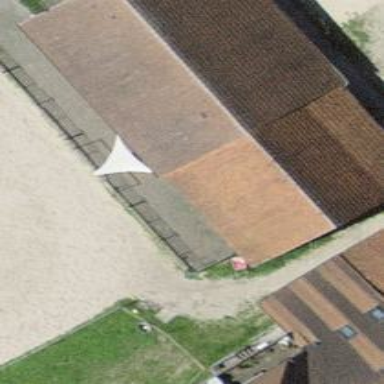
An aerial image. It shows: Sty building.